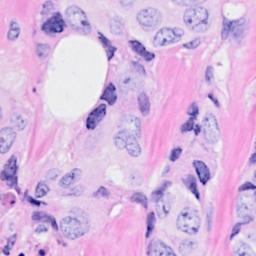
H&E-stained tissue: Breast